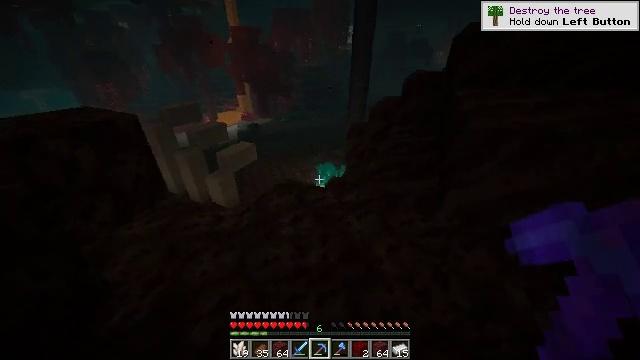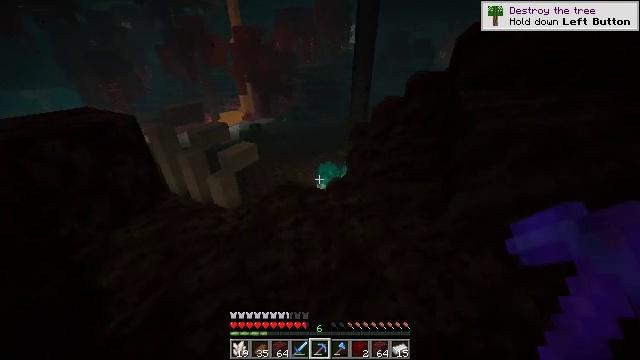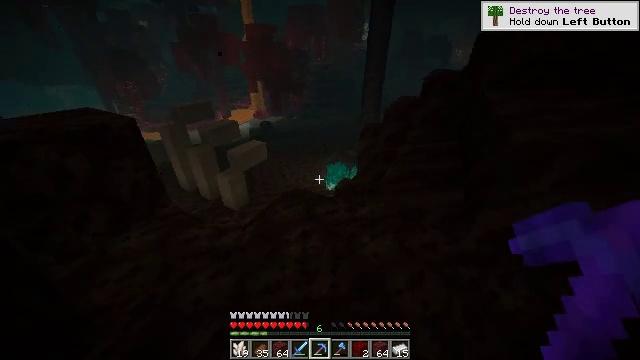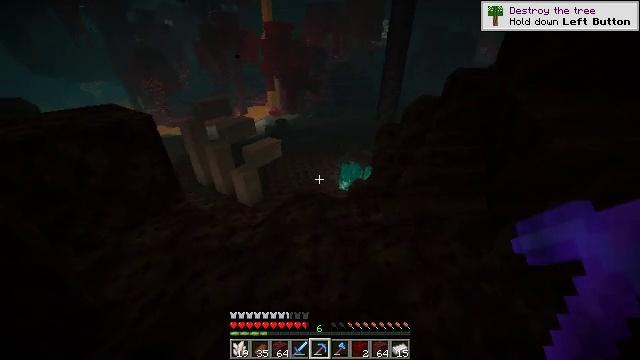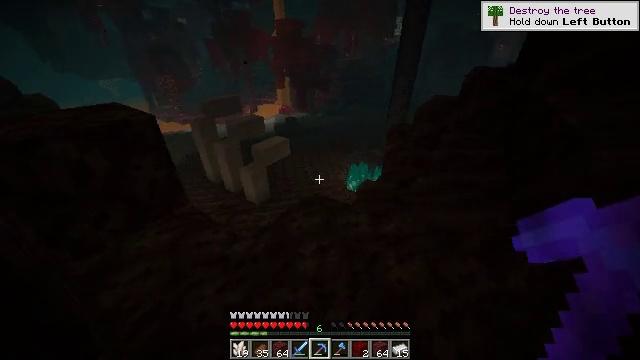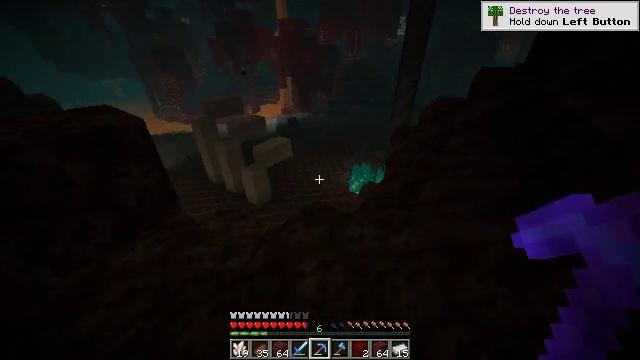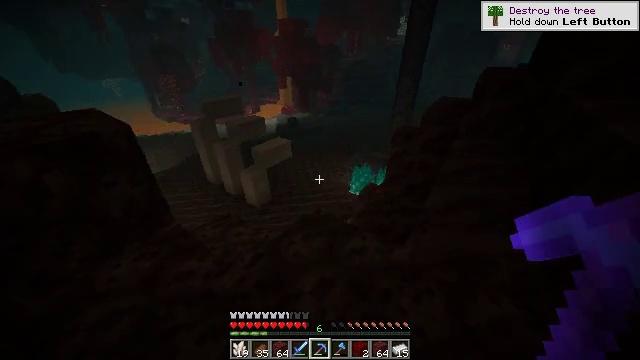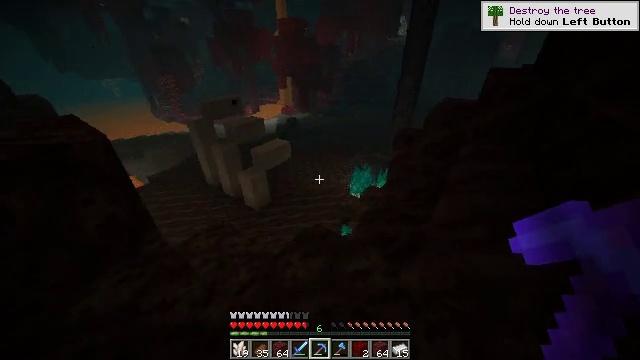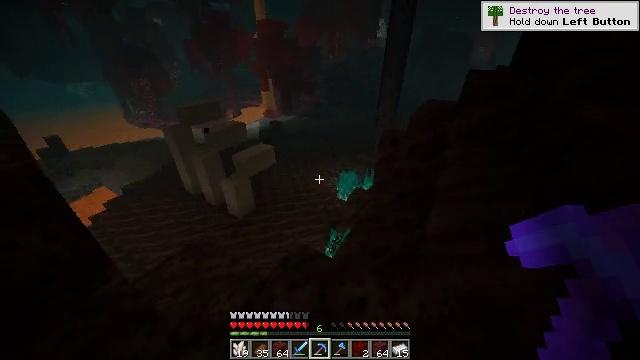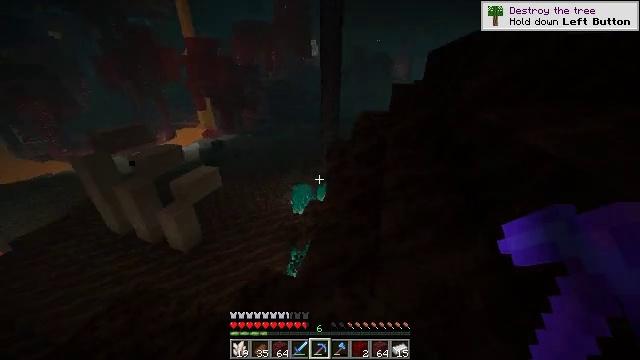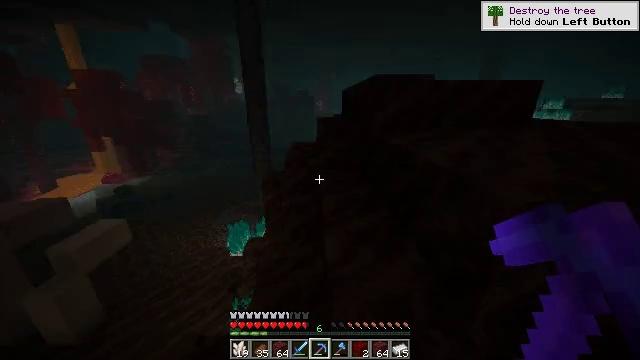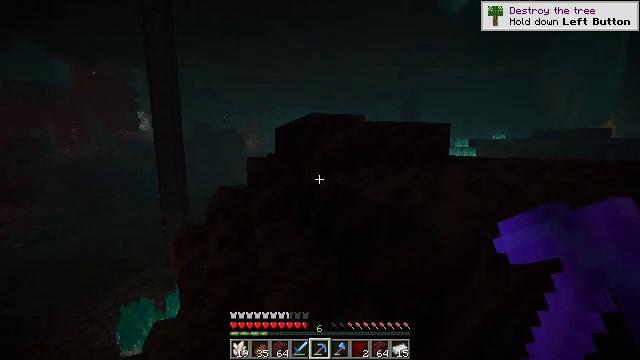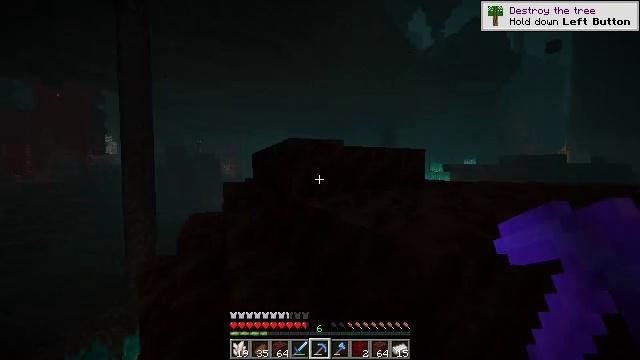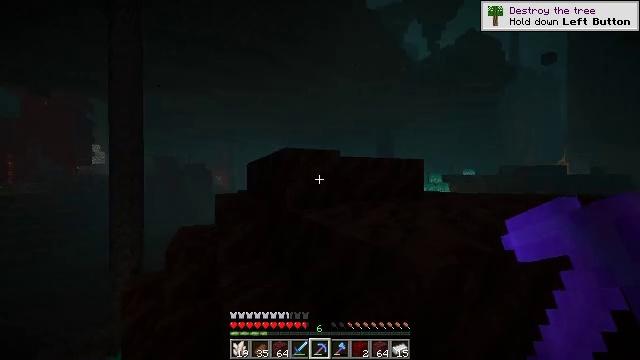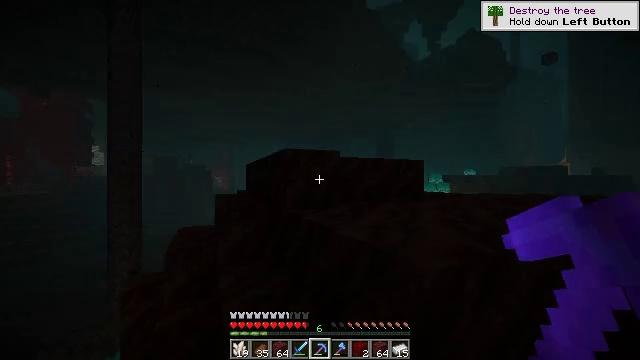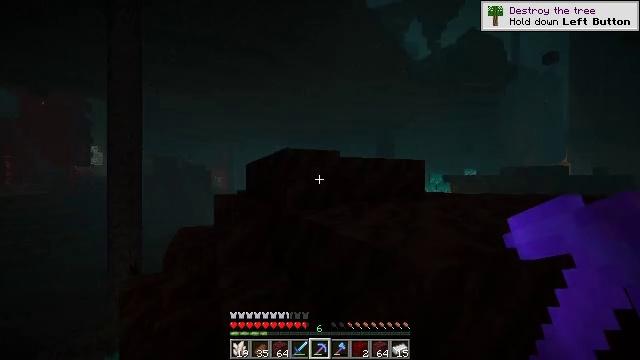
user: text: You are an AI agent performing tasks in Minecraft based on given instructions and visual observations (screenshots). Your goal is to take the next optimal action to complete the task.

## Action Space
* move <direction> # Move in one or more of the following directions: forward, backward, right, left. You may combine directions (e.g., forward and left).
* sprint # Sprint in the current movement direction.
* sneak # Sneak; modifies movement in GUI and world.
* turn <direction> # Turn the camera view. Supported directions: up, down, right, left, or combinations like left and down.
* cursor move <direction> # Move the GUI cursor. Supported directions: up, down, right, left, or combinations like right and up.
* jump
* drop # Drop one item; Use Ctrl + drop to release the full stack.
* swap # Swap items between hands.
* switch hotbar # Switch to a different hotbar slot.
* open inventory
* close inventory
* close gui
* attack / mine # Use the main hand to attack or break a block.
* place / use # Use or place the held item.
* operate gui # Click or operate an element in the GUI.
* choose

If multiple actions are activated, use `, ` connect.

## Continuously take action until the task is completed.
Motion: motion action
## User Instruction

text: Use a pickaxe to mine the bone block.
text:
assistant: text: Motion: move forward
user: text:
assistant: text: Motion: move forward, turn left
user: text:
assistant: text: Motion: move forward, turn left
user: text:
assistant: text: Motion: move forward, turn left
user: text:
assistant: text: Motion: move forward
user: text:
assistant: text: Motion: move forward
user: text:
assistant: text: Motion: move forward
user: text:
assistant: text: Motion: move forward, turn right
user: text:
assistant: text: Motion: turn right and up
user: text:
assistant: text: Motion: turn right and up
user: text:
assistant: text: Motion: turn right and up
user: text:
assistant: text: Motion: turn right and up
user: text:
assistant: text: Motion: turn up
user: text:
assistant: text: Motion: no_op
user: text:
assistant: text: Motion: no_op
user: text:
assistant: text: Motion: no_op
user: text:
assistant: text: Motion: no_op
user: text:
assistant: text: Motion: turn left
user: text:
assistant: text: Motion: turn left and down
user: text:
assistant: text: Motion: move forward, turn left and down
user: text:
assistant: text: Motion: move forward, turn left and down
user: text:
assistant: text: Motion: move forward, turn left and down
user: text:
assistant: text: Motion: move forward, turn left and down
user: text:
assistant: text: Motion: move forward, turn left and down
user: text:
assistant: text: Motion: move forward, turn left and down
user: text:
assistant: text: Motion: move forward, sprint, turn left
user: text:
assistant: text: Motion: move forward, sprint, turn left and up
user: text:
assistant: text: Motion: move forward, sprint, turn left
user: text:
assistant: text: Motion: move forward, sprint
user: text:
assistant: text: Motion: move forward